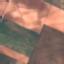
Land use / land cover: AnnualCrop